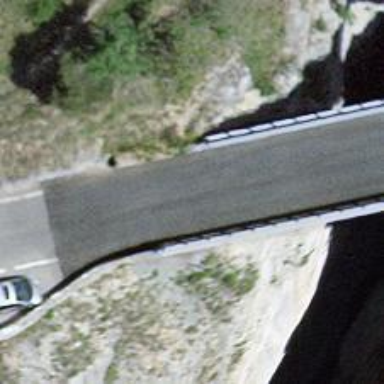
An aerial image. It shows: Tertiary road on asphalt surface crossing over bridge.